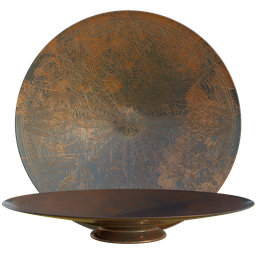
Label: decoration